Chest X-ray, PA view. Patient: 56 years old, sex F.
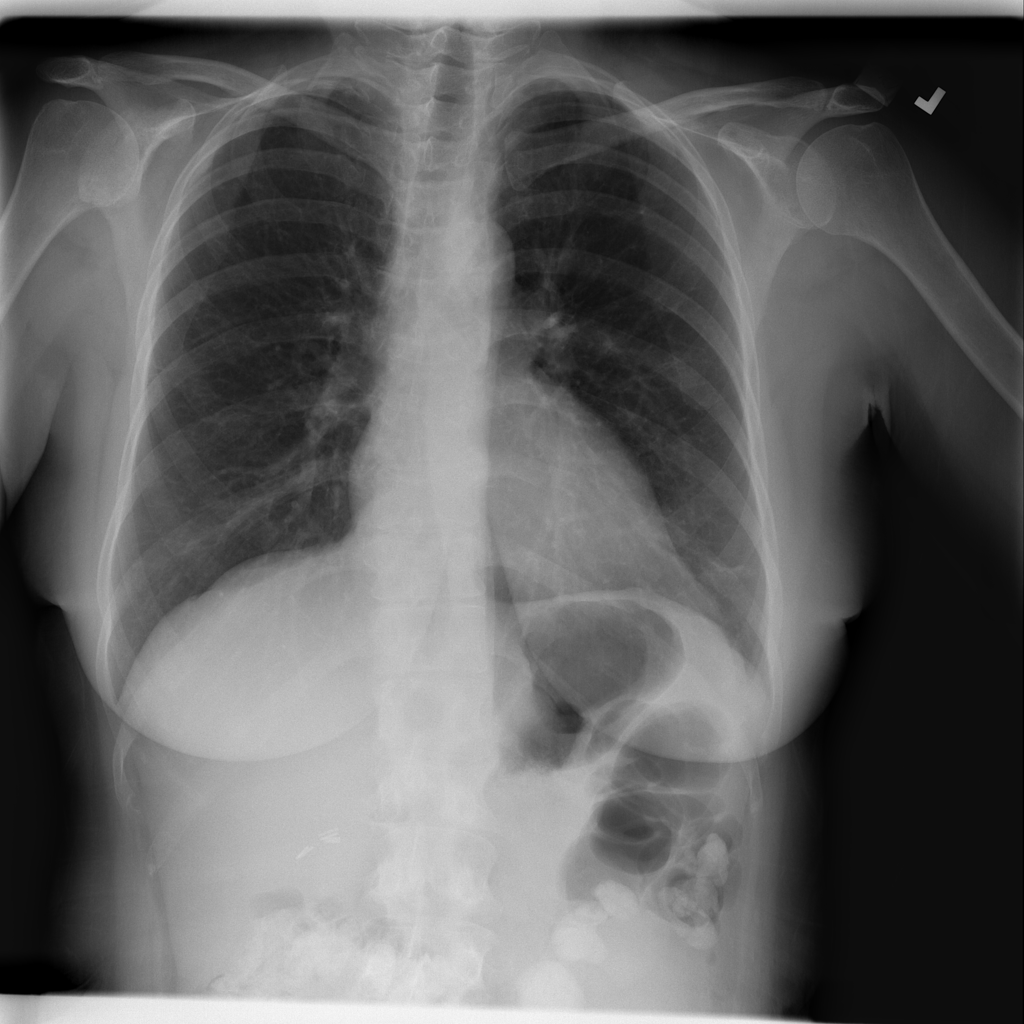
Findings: No Finding